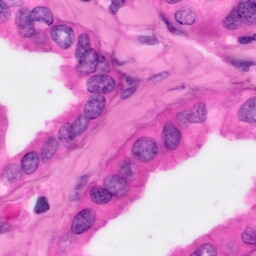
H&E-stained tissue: Pancreatic